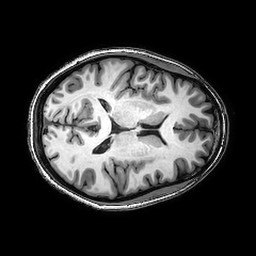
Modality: T1w
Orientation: axial
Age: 37
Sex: female
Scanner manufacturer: philips
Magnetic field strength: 3 T
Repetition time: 0.008155 s
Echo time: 0.00373 s